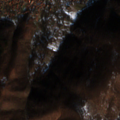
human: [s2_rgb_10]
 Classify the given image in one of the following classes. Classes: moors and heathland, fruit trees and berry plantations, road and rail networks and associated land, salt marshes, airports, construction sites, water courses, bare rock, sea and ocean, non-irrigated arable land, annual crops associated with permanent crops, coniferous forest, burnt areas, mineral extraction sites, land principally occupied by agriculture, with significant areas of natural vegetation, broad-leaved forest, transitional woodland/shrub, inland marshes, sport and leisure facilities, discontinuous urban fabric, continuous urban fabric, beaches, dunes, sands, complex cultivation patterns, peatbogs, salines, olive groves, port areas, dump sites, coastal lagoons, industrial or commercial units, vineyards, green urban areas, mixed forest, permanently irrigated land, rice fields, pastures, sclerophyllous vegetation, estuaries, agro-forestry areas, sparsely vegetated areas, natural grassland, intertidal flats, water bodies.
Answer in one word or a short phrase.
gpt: discontinuous urban fabric, land principally occupied by agriculture, with significant areas of natural vegetation, broad-leaved forest